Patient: sex M, age 45
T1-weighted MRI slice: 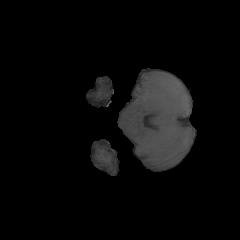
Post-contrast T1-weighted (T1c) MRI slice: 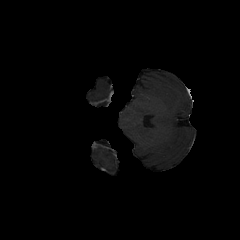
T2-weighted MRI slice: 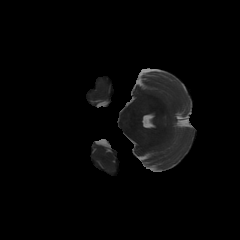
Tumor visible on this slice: no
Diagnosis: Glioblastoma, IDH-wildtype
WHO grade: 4